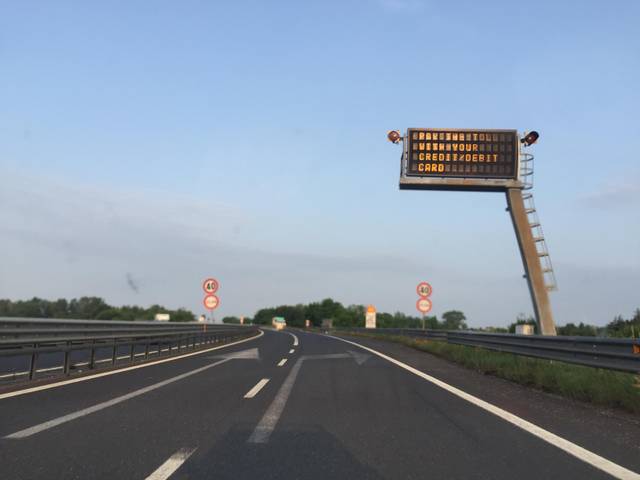
Region: Italy
Coordinates: 46.018, 13.23